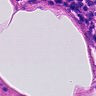
Metastatic tissue present: no